Question: I'm new to Yii Framework.
I have downloaded the framework and moved to the webroot(in linux), and execute the command "yiic webapp ../../testapplication".
But i got the error as "command not found".
<URL>
I have followed these steps. But I couldn't succeed.
Please help me on this.
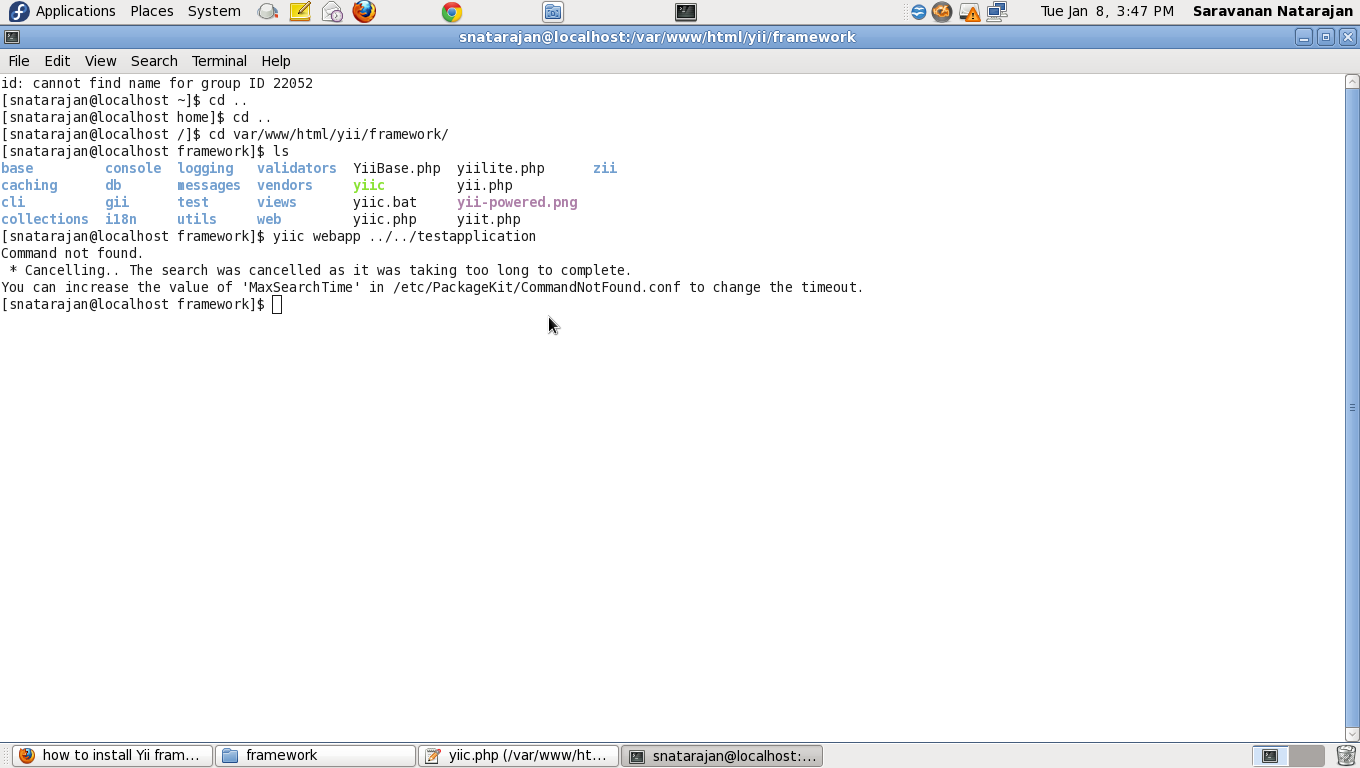
Answer: You need to run
'''
./yiic
'''
to explicitly name the executable (because 'yiic' alone is not in you '$PATH').